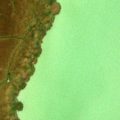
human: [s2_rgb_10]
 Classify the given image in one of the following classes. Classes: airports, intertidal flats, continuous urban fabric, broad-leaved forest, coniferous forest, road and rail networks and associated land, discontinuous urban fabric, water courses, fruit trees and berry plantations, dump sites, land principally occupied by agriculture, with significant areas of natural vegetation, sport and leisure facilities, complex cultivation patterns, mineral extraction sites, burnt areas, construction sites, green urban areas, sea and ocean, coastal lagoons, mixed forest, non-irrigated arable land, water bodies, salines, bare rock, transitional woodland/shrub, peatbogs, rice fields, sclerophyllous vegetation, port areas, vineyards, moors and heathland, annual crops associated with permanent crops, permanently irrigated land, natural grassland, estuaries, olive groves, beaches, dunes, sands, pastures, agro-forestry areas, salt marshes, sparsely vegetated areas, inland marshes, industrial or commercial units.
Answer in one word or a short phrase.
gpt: inland marshes, water bodies